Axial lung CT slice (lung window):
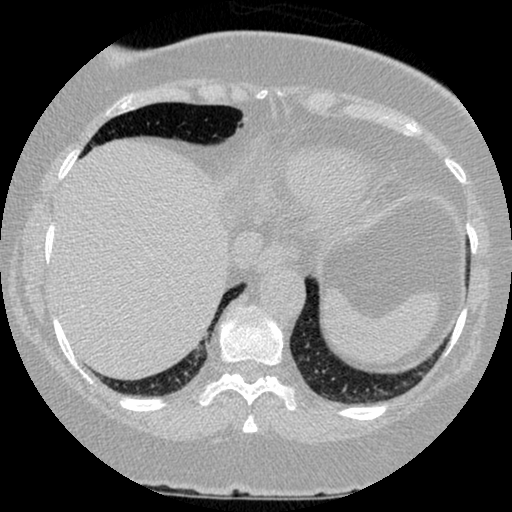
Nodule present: no